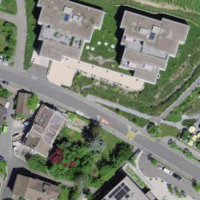
EUNIS habitat code: 53
Species observed at this site:
Lonicera acuminata